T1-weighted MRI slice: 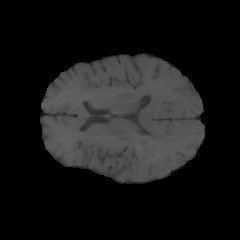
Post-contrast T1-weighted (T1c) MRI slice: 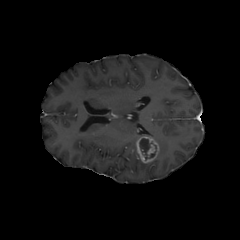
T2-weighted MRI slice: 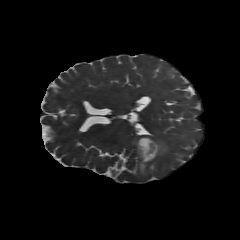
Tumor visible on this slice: yes